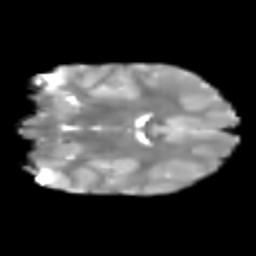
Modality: T2w
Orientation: coronal
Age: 7
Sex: male
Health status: healthy